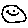
Label: smiley face